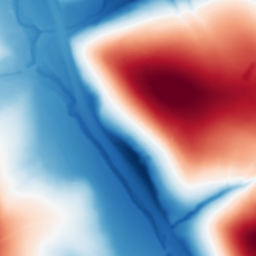
Category: multiscale
Decomposition family: dog
Decomposition parameters: sigma_low: 1
sigma_high: 100
Upsampling method: bicubic
Upsampling parameters: scale: 2
Upsampling scale: 2